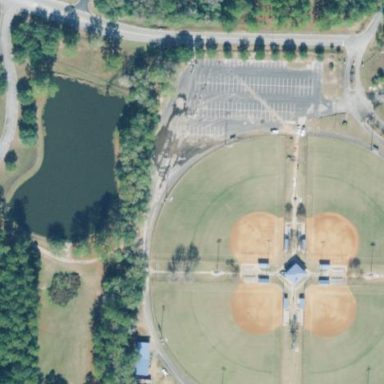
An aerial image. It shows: Baseball pitch for leisure land activities.